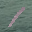
Label: 1